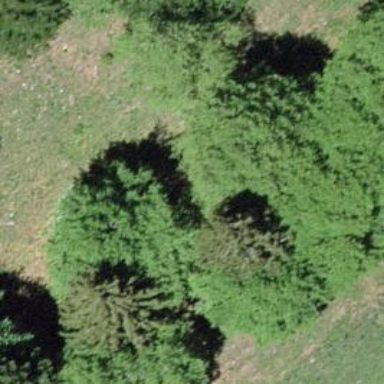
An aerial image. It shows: Forest area.